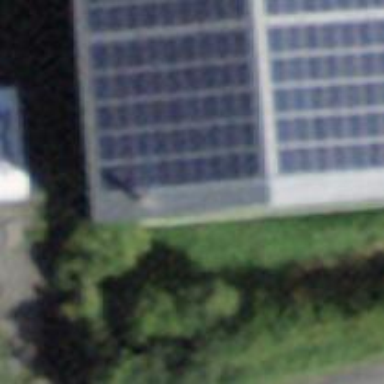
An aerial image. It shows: Solar power generator with photovoltaic panels.